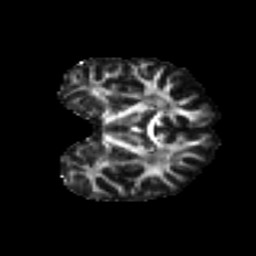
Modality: FA
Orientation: coronal
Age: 30
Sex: female
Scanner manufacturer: ge
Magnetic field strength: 3 T
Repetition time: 7.8 s
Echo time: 0.061 s